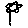
Label: flower